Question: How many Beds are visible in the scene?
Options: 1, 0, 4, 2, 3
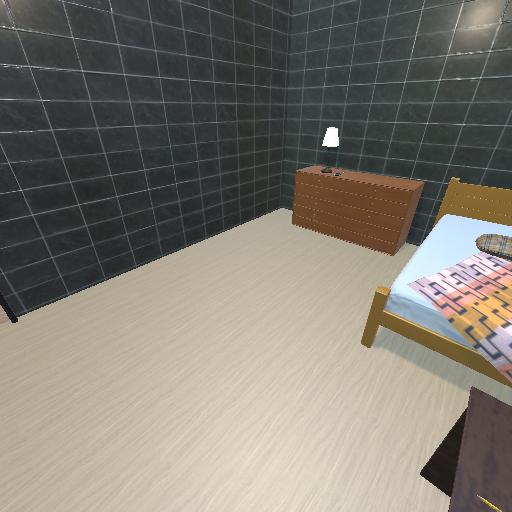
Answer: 1